Question: Hello every one i am new in android and i trying to connect Google map V2 with my android application. For that i follow following this <URL> but when every i try to lunch my application is shows following error.

my MainActivity.java
'''
package com.example.map;
import android.annotation.SuppressLint;
import android.annotation.TargetApi;
import android.app.Activity;
import android.app.FragmentManager;
import android.os.Build;
import android.os.Bundle;
import android.view.Menu;
import com.google.android.gms.maps.CameraUpdateFactory;
import com.google.android.gms.maps.GoogleMap;
import com.google.android.gms.maps.MapFragment;
import com.google.android.gms.maps.model.BitmapDescriptorFactory;
import com.google.android.gms.maps.model.LatLng;
import com.google.android.gms.maps.model.Marker;
import com.google.android.gms.maps.model.MarkerOptions;
import com.google.android.gms.maps.SupportMapFragment;
@SuppressLint("NewApi")
public class MainActivity extends Activity {
static final LatLng HAMBURG = new LatLng(53.558, 9.927);
static final LatLng KIEL = new LatLng(53.551, 9.993);
private GoogleMap map;
@TargetApi(Build.VERSION_CODES.HONEYCOMB)
@Override
protected void onCreate(Bundle savedInstanceState) {
super.onCreate(savedInstanceState);
setContentView(R.layout.activity_main);
FragmentManager fragmentManager = getFragmentManager();
MapFragment mapFragment = (MapFragment) fragmentManager.findFragmentById(R.id.map);
map = mapFragment.getMap();
//map = ((SupportMapFragment) getSupportFragmentManager().findFragmentById(R.id.map)).getMap();
Marker hamburg = map.addMarker(new MarkerOptions().position(HAMBURG)
.title("Hamburg"));
Marker kiel = map.addMarker(new MarkerOptions()
.position(KIEL)
.title("Kiel")
.snippet("Kiel is cool")
.icon(BitmapDescriptorFactory
.fromResource(R.drawable.ic_launcher)));
// Move the camera instantly to hamburg with a zoom of 15.
map.moveCamera(CameraUpdateFactory.newLatLngZoom(HAMBURG, 15));
// Zoom in, animating the camera.
map.animateCamera(CameraUpdateFactory.zoomTo(10), 2000, null);
}
@Override
public boolean onCreateOptionsMenu(Menu menu) {
getMenuInflater().inflate(R.menu.main, menu);
return true;
}
}
'''
my activity_main.xml
'''
<RelativeLayout xmlns:android="http://schemas.android.com/apk/res/android"
xmlns:tools="http://schemas.android.com/tools"
android:layout_width="match_parent"
android:layout_height="match_parent"
tools:context=".MainActivity" >
<fragment
android:id="@+id/map"
android:layout_width="match_parent"
android:layout_height="match_parent"
class="com.google.android.gms.maps.SupportMapFragment" />
</RelativeLayout>
'''
my AndroidManifest.xml
'''
<?xml version="1.0" encoding="utf-8"?>
<manifest xmlns:android="http://schemas.android.com/apk/res/android"
package="com.example.map"
android:versionCode="1"
android:versionName="1.0" >
<uses-sdk
android:minSdkVersion="8"
android:targetSdkVersion="17" />
<permission
android:name="in.wptrafficanalyzer.locationingooglemapv2.permission.MAPS_RECEIVE"
android:protectionLevel="signature"/>
<uses-feature
android:glEsVersion="0x00020000"
android:required="true" />
<uses-permission android:name="in.wptrafficanalyzer.locationingooglemapv2.permission.MAPS_RECEIVE"/>
<uses-permission android:name="android.permission.INTERNET"/>
<uses-permission android:name="android.permission.WRITE_EXTERNAL_STORAGE"/>
<uses-permission android:name="com.google.android.providers.gsf.permission.READ_GSERVICES"/>
<uses-permission android:name="android.permission.ACCESS_COARSE_LOCATION"/>
<uses-permission android:name="android.permission.ACCESS_FINE_LOCATION"/>
<application
android:allowBackup="true"
android:icon="@drawable/ic_launcher"
android:label="@string/app_name"
android:theme="@style/AppTheme" >
<activity
android:name="com.example.map.MainActivity"
android:label="@string/app_name" >
<intent-filter>
<action android:name="android.intent.action.MAIN" />
<category android:name="android.intent.category.LAUNCHER" />
</intent-filter>
</activity>
<meta-data
android:name="com.google.android.maps.v2.API_KEY"
android:value="the key" />
</application>
</manifest>
'''
my locgcat
'''
09-05 08:09:55.435: E/AndroidRuntime(490): FATAL EXCEPTION: main
09-05 08:09:55.435: E/AndroidRuntime(490): java.lang.RuntimeException: Unable to start activity ComponentInfo{com.example.map/com.example.map.MainActivity}: android.view.InflateException: Binary XML file line #8: Error inflating class fragment
09-05 08:09:55.435: E/AndroidRuntime(490): at android.app.ActivityThread.performLaunchActivity(ActivityThread.java:2663)
09-05 08:09:55.435: E/AndroidRuntime(490): at android.app.ActivityThread.handleLaunchActivity(ActivityThread.java:2679)
09-05 08:09:55.435: E/AndroidRuntime(490): at android.app.ActivityThread.access$2300(ActivityThread.java:125)
09-05 08:09:55.435: E/AndroidRuntime(490): at android.app.ActivityThread$H.handleMessage(ActivityThread.java:2033)
09-05 08:09:55.435: E/AndroidRuntime(490): at android.os.Handler.dispatchMessage(Handler.java:99)
09-05 08:09:55.435: E/AndroidRuntime(490): at android.os.Looper.loop(Looper.java:123)
09-05 08:09:55.435: E/AndroidRuntime(490): at android.app.ActivityThread.main(ActivityThread.java:4627)
09-05 08:09:55.435: E/AndroidRuntime(490): at java.lang.reflect.Method.invokeNative(Native Method)
09-05 08:09:55.435: E/AndroidRuntime(490): at java.lang.reflect.Method.invoke(Method.java:521)
09-05 08:09:55.435: E/AndroidRuntime(490): at com.android.internal.os.ZygoteInit$MethodAndArgsCaller.run(ZygoteInit.java:868)
09-05 08:09:55.435: E/AndroidRuntime(490): at com.android.internal.os.ZygoteInit.main(ZygoteInit.java:626)
09-05 08:09:55.435: E/AndroidRuntime(490): at dalvik.system.NativeStart.main(Native Method)
09-05 08:09:55.435: E/AndroidRuntime(490): Caused by: android.view.InflateException: Binary XML file line #8: Error inflating class fragment
09-05 08:09:55.435: E/AndroidRuntime(490): at android.view.LayoutInflater.createViewFromTag(LayoutInflater.java:576)
09-05 08:09:55.435: E/AndroidRuntime(490): at android.view.LayoutInflater.rInflate(LayoutInflater.java:618)
09-05 08:09:55.435: E/AndroidRuntime(490): at android.view.LayoutInflater.inflate(LayoutInflater.java:407)
09-05 08:09:55.435: E/AndroidRuntime(490): at android.view.LayoutInflater.inflate(LayoutInflater.java:320)
09-05 08:09:55.435: E/AndroidRuntime(490): at android.view.LayoutInflater.inflate(LayoutInflater.java:276)
09-05 08:09:55.435: E/AndroidRuntime(490): at com.android.internal.policy.impl.PhoneWindow.setContentView(PhoneWindow.java:198)
09-05 08:09:55.435: E/AndroidRuntime(490): at android.app.Activity.setContentView(Activity.java:1647)
09-05 08:09:55.435: E/AndroidRuntime(490): at com.example.map.MainActivity.onCreate(MainActivity.java:31)
09-05 08:09:55.435: E/AndroidRuntime(490): at android.app.Instrumentation.callActivityOnCreate(Instrumentation.java:1047)
09-05 08:09:55.435: E/AndroidRuntime(490): at android.app.ActivityThread.performLaunchActivity(ActivityThread.java:2627)
09-05 08:09:55.435: E/AndroidRuntime(490): ... 11 more
09-05 08:09:55.435: E/AndroidRuntime(490): Caused by: java.lang.ClassNotFoundException: android.view.fragment in loader dalvik.system.PathClassLoader[/data/app/com.example.map-2.apk]
09-05 08:09:55.435: E/AndroidRuntime(490): at dalvik.system.PathClassLoader.findClass(PathClassLoader.java:243)
09-05 08:09:55.435: E/AndroidRuntime(490): at java.lang.ClassLoader.loadClass(ClassLoader.java:573)
09-05 08:09:55.435: E/AndroidRuntime(490): at java.lang.ClassLoader.loadClass(ClassLoader.java:532)
09-05 08:09:55.435: E/AndroidRuntime(490): at android.view.LayoutInflater.createView(LayoutInflater.java:466)
09-05 08:09:55.435: E/AndroidRuntime(490): at android.view.LayoutInflater.onCreateView(LayoutInflater.java:544)
09-05 08:09:55.435: E/AndroidRuntime(490): at com.android.internal.policy.impl.PhoneLayoutInflater.onCreateView(PhoneLayoutInflater.java:66)
09-05 08:09:55.435: E/AndroidRuntime(490): at android.view.LayoutInflater.createViewFromTag(LayoutInflater.java:563)
09-05 08:09:55.435: E/AndroidRuntime(490): ... 20 more
'''
what is wrong in my code ??
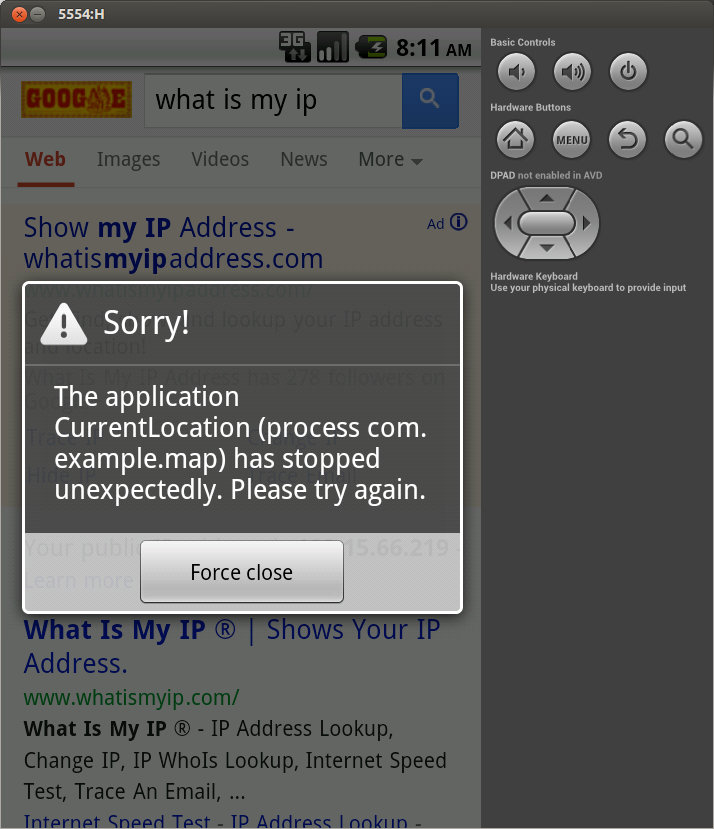
Answer: Your min sdk is 8
'''
android:minSdkVersion="8"
'''
Your class must extend 'FragmentActivty'
Use SupportMapFragment instead of MapFragment
'''
SupportMapFragment fm = (SupportMapFragment) getSupportFragmentManager().findFragmentById(R.id.map);
GoogleMap mMap = fm.getMap();
'''
Also import
'''
import android.support.v4.app.FragmentActivity;
import com.google.android.gms.maps.SupportMapFragment;
'''
Edit:
your package name is
'''
package="com.example.map"
'''
So change it to
'''
<permission
android:name="com.example.map.permission.MAPS_RECEIVE"
android:protectionLevel="signature"/>
'''
and
'''
<uses-permission android:name="com.example.map.permission.MAPS_RECEIVE"/>
'''